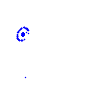
Particle: kaon